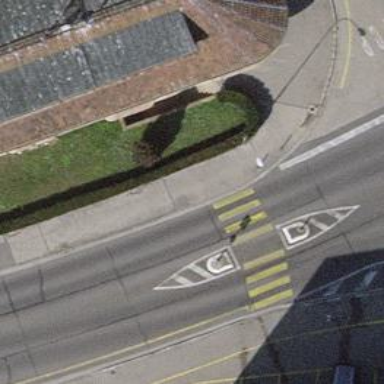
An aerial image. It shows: Marked zebra crossing with island.